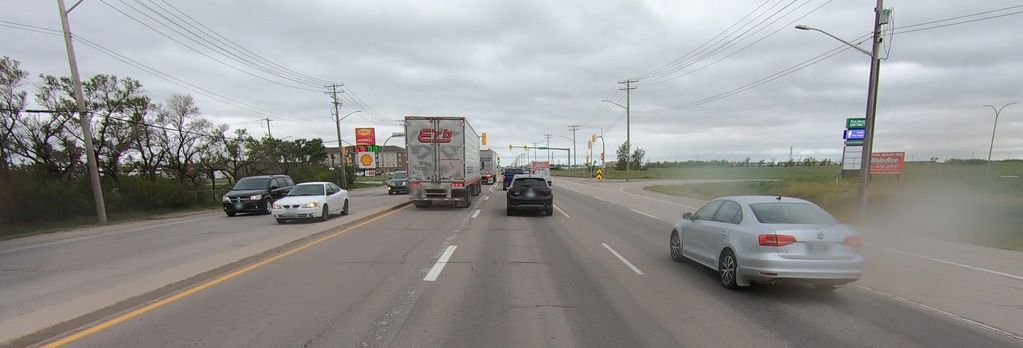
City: winnipeg